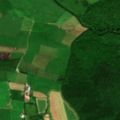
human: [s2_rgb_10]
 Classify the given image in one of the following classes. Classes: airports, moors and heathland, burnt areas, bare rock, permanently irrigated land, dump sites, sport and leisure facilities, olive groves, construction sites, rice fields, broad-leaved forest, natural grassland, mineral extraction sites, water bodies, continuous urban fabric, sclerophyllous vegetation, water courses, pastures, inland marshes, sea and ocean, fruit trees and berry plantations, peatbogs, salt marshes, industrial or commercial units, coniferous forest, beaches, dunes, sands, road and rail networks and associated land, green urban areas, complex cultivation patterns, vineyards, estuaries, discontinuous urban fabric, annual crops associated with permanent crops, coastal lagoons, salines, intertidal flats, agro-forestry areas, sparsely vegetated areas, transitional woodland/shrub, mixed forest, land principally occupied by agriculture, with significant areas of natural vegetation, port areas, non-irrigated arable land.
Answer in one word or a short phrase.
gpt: non-irrigated arable land, pastures, mixed forest